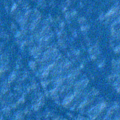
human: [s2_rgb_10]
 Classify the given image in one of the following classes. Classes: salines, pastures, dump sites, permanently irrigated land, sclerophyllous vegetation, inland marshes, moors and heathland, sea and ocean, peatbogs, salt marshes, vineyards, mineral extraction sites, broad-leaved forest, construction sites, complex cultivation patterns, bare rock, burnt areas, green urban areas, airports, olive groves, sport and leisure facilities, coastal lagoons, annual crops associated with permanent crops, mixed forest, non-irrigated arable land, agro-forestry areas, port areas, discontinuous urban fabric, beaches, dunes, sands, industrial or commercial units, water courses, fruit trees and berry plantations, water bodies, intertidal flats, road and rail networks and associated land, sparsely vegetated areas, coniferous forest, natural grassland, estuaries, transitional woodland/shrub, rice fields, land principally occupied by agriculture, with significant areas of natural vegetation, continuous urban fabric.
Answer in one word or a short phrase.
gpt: sea and ocean